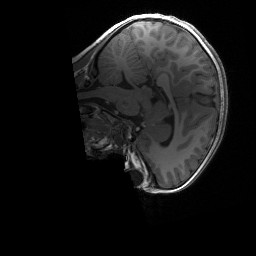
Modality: T1w
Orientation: sagittal
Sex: female
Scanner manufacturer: siemens
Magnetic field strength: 3 T
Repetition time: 1.9 s
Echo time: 0.00243 s